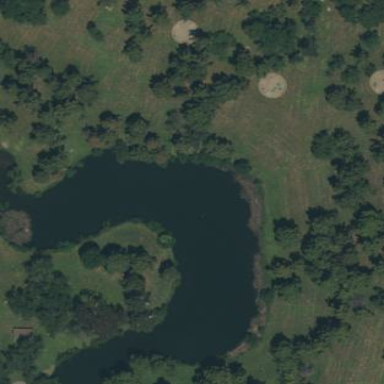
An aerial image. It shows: Serene lake surrounded by nature.